Field crop: tomato
Growth stage: 2
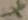
Species: solanum